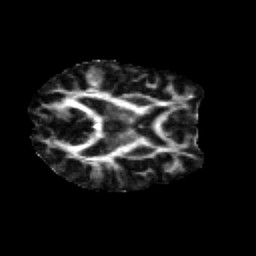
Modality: FA
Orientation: axial
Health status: healthy
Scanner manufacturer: siemens
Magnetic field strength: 3 T
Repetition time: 12 s
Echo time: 0.092 s